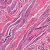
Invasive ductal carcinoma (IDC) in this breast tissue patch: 0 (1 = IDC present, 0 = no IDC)